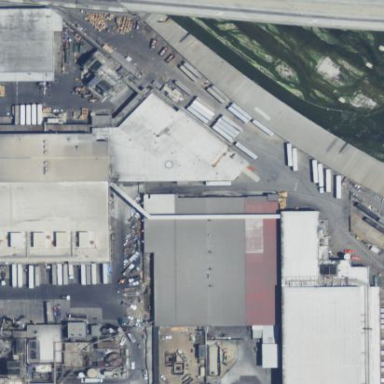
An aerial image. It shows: Factory building.